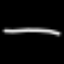
Label: line